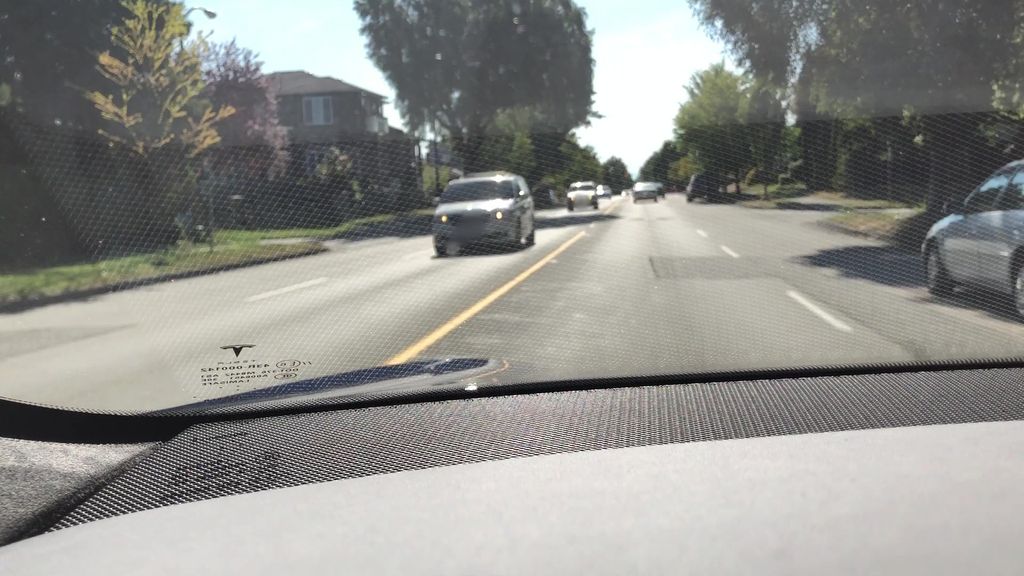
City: vancouver